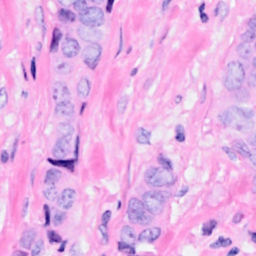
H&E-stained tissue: Breast